Field crop: tomato
Growth stage: 1
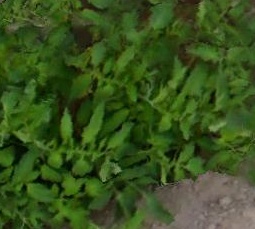
Species: tomato